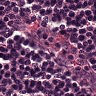
Metastatic tissue present: no